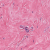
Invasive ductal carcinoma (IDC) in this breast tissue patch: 0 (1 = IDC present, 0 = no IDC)